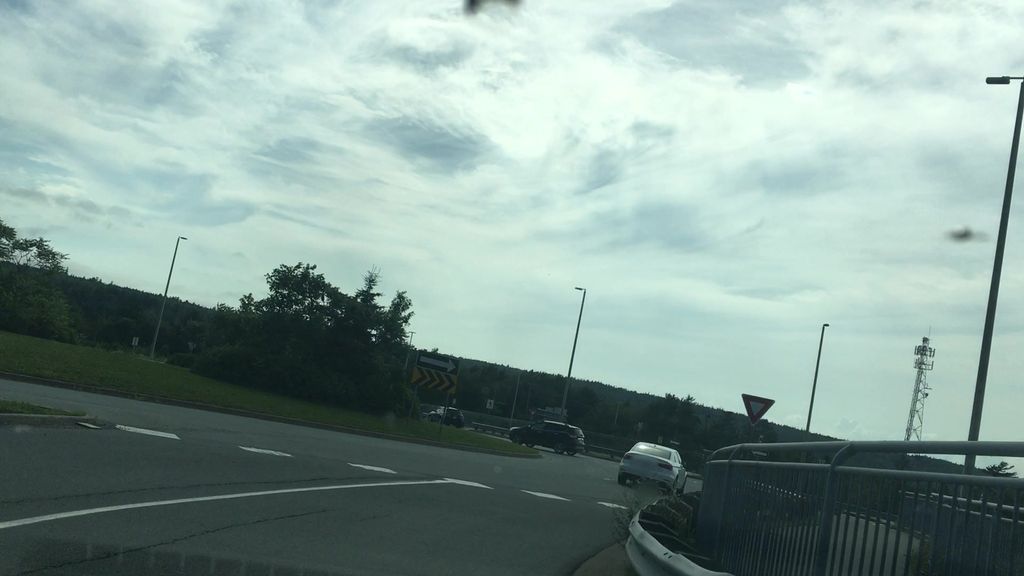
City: halifax